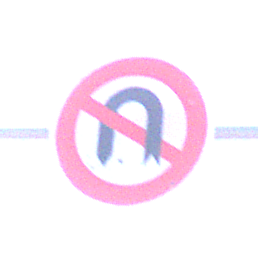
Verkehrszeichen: VerbotWenden
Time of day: MorningAfternoon
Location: Outdoor (Nature)
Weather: Clear
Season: NotSpecified
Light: Natural